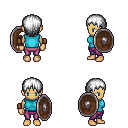
a pixel art fantasy rpg character, female body template, human, tanned skin, teal sleeveless shirt, magenta pants, white plain hairstyle, leather bracers, shield, four views (front, back, left, right), 2x2 character sprite sheet, small pixel art, hard edges, no anti-aliasing